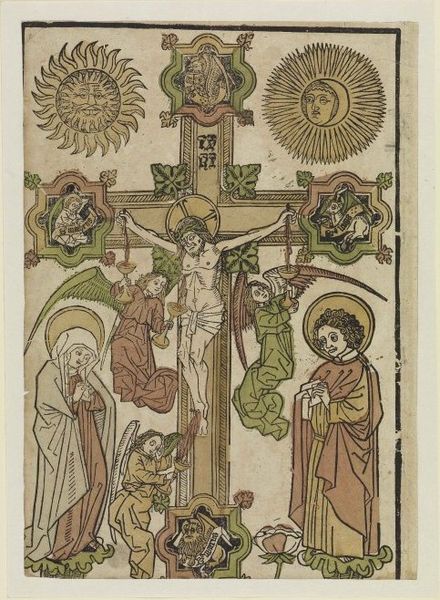
Titel: Christus am Kreuz mit Maria, Johannes und drei Engeln
Künstler: Anonym (15. Jh.)
Standort: Karlsruhe
Institution: Staatliche Kunsthalle Karlsruhe
Schlagwörter: adler, blätter, flügel, gott, himmel, laub, mann, nackt, umhang, weiß, gelb, grün, blume, frau, schwarz, zeichnung, rose, rot, beige, leute, bibel, falten, johannes, mensch, trauer, sonne, gold, kelch, kind, mutter, blatt, person, engel, papier, farbe, klein, seile, hands, men, ornate, people, red, religious, robes, white, wein, black, face, green, old, painting, robe, woman, yellow, inschrift, flowers, pink, print, brown, plant, faltenwurf, nägel, mond, blut, hängen, buch, kreuz, groß, druck, stich, woodcut, beten, gebet, buchdruck, buchseite, hand, heiligenschein, wood, efeu, sad, flower, christus, jesus, jesus christus, kreuzigung, leid, angel, angels, man, mittelalter, orange, kruzifix, german, sun, death, feet, löwe, heilige, light, plants, drawing, paper, eichen, jünger, heilig, maria, magdalena, gekreuzigt, gloriole, stier, mother, eagle, flight, flying, saint, tropfen, christentum, cross, writing, pass, wings, dead, crucifixion, erlösung, mary magdalene, virgin, symbole, grape, sonnen, erlöser, gral, ochs, madonna, arms, garment, leaves, renaissance, prayer, colored, coloriert, gekreuzigte, monk, engraving, moon, medieval, religion, eichenlaub, animal, god, winged, christ, crucifix, cup, buchmalerei, leaf, wash, stylized, evangelisten, flügen, inri, cups, kalvarienberg, christian, messias, joseph, mary, gottessohn, christianity, ornamental, hanging, saints, sohn gottes, tan, bible, weeping, son, kreuzigen, hold, pray, christkind, faith, lion, einen, body, wing, star, praying, illumination, stars, mythologie, crucifiction, crucify, manuscript, easter, halo, icon, holy, blood, iconography, thorns, wound, chalice, kneel, jesus christ, vessels, goblet, outstretched, symbolic, luke, 4, john, halos, stigmata, ox, evangelist, saint john, crucifision, woddcut, tears, rays, nails, st. john, evangelists, lover, celtic, good, crusifixtion, crusfiction, tarot, irish, goblets, bleeding, chalices, cry, luce, pper, holy spirit, folterporno, theismus, christians, breen, rood, yelllow, religious symbols, challice, hung, grail, thomas, christkönig, holy grail, celts, cruxifiction, rettung?, chaild, prays, heilland, erretter, jesus von nazaret, jesus johannes maria mond sonne inri, pierced, stigma, oraange, heiliges blut, mary magdelene, floralzier, redeem, crucixion, 4 pass